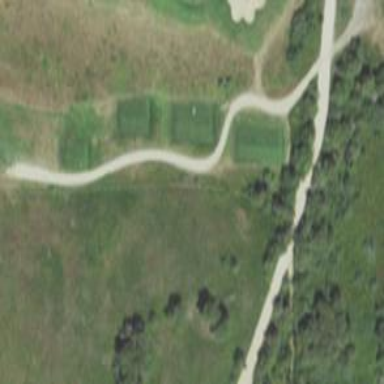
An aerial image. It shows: Service road that serves as golf cartpath for golf course.